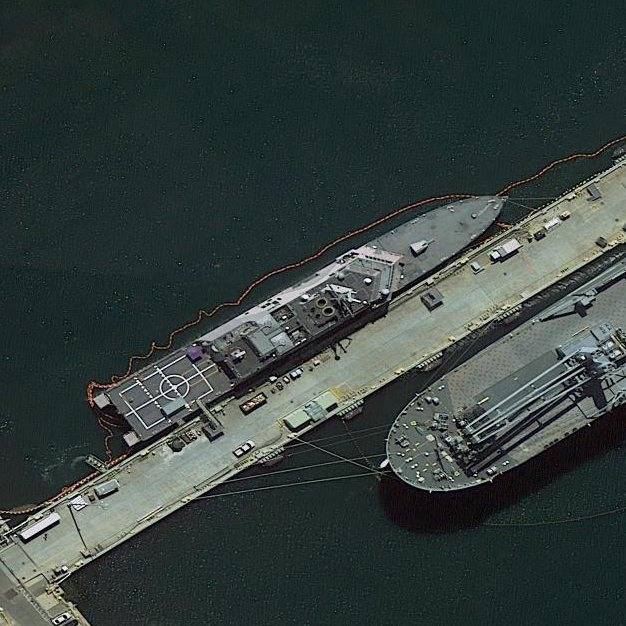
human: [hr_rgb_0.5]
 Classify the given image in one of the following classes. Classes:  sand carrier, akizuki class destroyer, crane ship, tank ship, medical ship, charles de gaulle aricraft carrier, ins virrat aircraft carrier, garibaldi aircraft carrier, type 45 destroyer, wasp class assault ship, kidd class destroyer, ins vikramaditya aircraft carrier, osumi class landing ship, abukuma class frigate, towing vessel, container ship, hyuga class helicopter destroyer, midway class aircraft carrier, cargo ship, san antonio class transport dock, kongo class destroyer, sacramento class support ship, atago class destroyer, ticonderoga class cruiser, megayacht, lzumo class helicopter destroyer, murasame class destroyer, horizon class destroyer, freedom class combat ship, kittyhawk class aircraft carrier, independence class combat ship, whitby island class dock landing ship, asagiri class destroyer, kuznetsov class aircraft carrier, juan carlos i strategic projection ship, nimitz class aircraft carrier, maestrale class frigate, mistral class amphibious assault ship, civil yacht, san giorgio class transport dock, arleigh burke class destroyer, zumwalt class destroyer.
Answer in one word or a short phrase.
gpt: Freedom class combat ship